Here is the wavelet time-frequency representation (scalogram) of a rolling-element bearing's vibration measurement. What is the most likely bearing condition (normal, inner_race, outer_race, ball)?
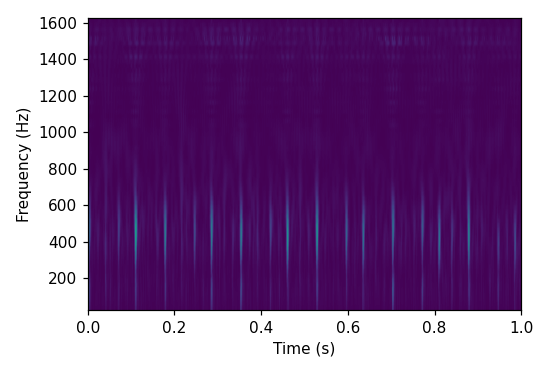
Answer: outer_race